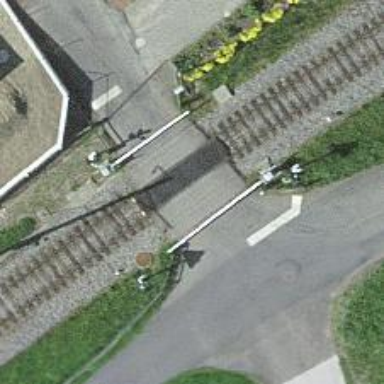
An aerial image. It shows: Level crossing along the railway.